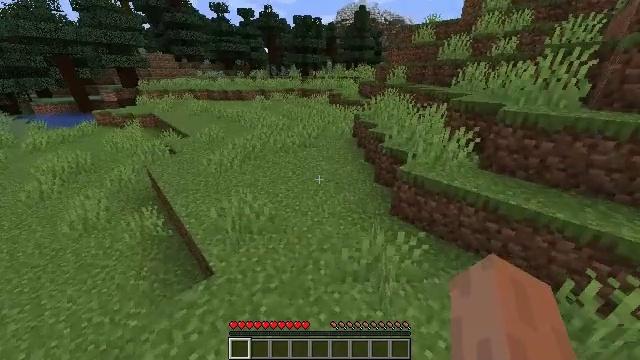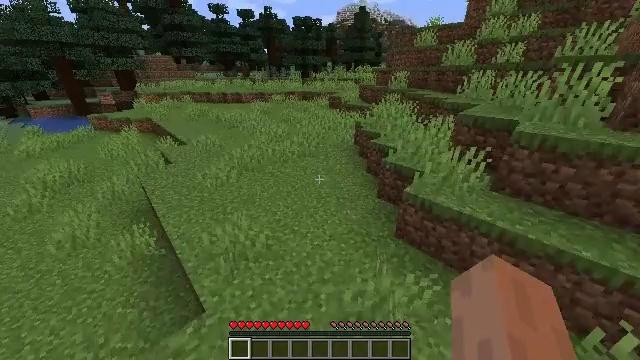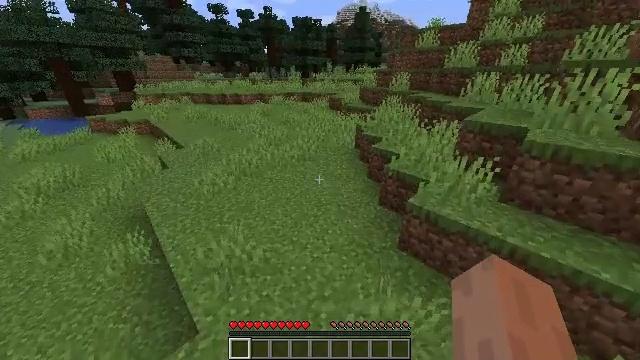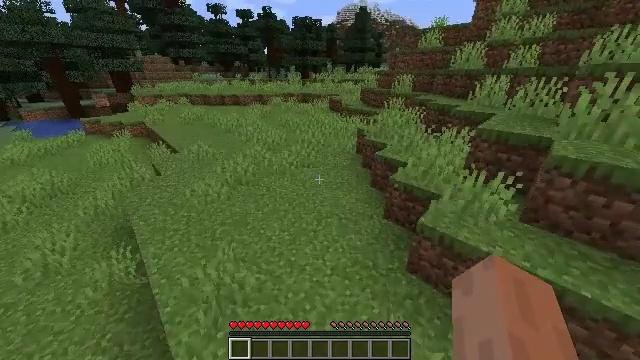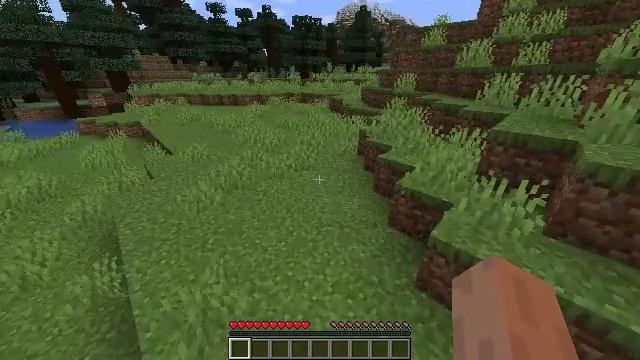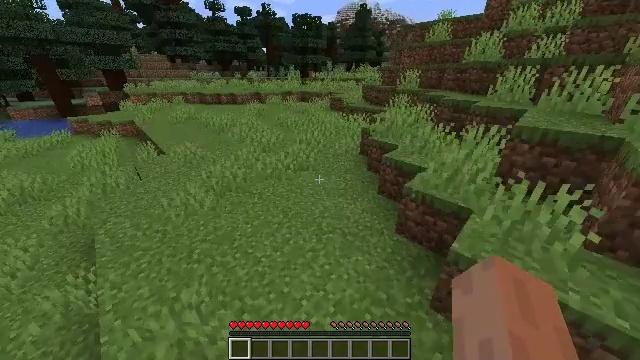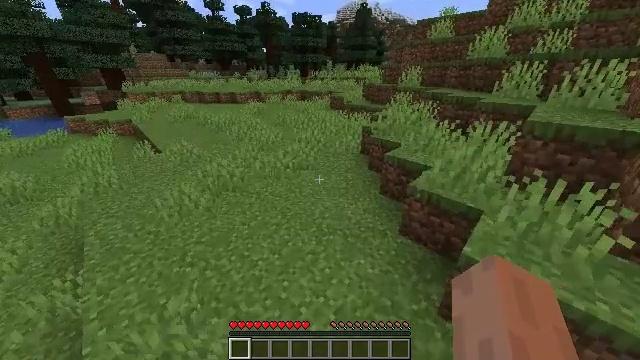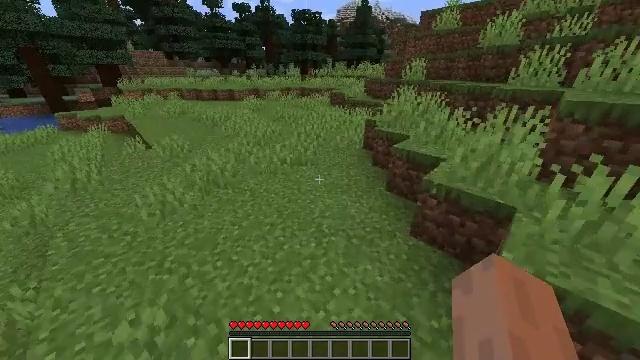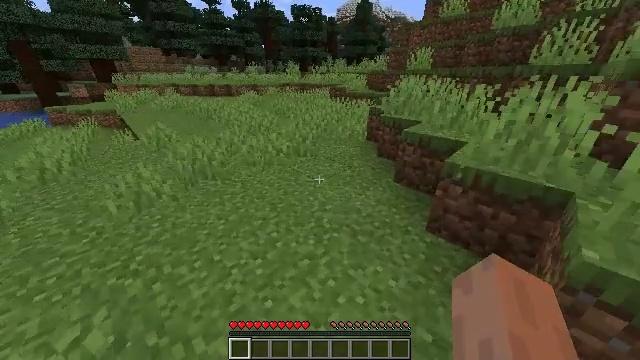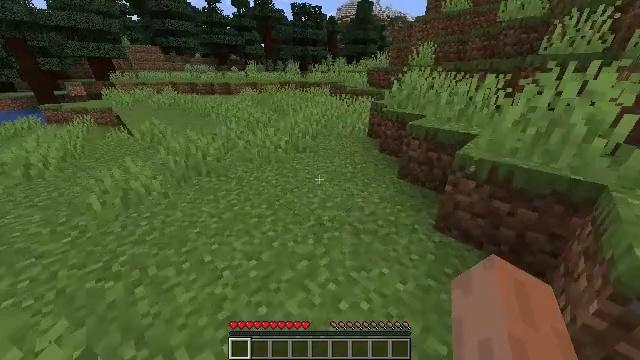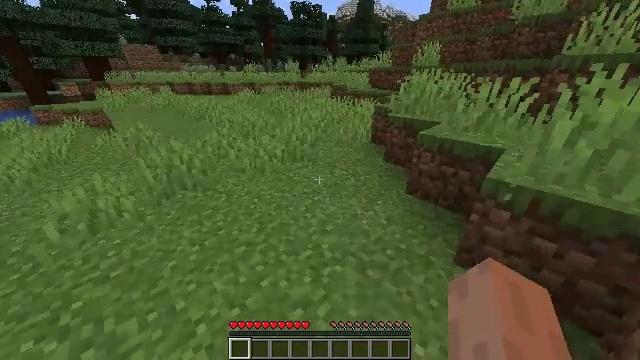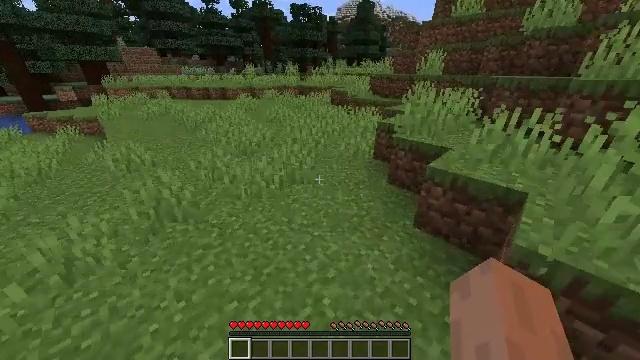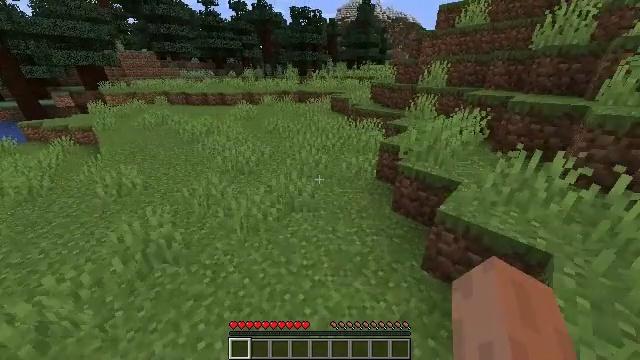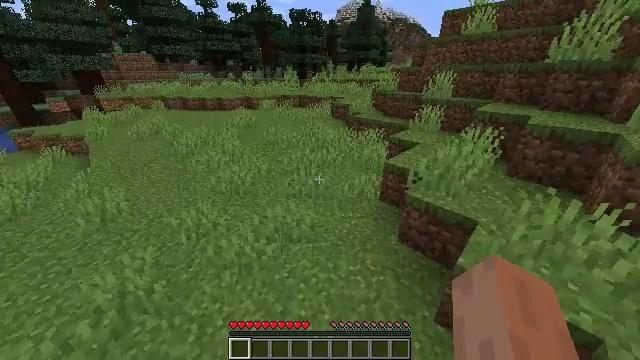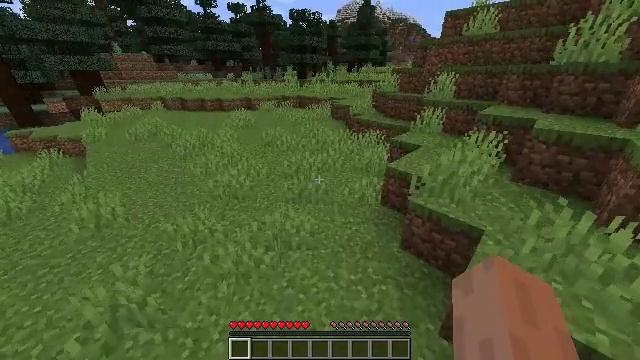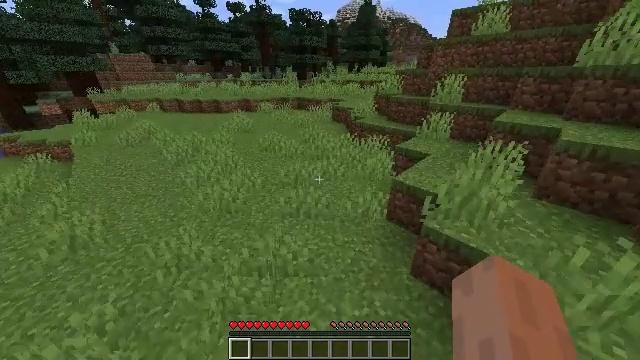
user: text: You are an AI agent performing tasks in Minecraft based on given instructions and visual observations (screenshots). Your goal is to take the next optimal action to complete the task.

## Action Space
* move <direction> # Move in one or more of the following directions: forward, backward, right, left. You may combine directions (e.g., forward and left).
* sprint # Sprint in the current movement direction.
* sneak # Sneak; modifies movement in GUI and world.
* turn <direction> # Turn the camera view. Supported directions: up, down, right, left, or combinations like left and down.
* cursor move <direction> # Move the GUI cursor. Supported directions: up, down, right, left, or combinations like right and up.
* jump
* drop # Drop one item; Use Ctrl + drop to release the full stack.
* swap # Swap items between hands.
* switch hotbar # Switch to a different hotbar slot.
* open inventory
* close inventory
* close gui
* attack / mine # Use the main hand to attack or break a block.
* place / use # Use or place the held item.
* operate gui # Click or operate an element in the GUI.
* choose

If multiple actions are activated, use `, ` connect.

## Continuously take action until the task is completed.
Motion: motion action
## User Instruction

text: Harvest the peony for decoration.
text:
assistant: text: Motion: move forward, sprint, jump
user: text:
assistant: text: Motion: move forward, sprint, jump
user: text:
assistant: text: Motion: move forward, sprint, jump
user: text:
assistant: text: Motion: move forward, sprint, jump
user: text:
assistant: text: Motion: move forward, sprint, jump
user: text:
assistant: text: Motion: move forward, sprint, jump
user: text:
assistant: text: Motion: move forward, sprint, jump
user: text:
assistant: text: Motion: move forward, sprint, jump
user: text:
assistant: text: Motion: move forward, sprint, jump
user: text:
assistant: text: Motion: move forward, sprint, jump
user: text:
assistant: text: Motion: move forward, sprint, jump
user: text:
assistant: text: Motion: move forward, sprint, jump
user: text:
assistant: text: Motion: move forward, sprint, jump
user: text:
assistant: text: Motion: move forward, sprint, jump
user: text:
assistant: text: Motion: move forward, sprint, jump
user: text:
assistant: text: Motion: move forward, sprint, jump
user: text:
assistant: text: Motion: move forward, sprint, jump
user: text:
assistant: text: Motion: move forward, sprint, jump
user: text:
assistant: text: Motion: move forward, sprint, jump
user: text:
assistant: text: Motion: move forward, sprint, jump
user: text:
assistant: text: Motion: move forward, sprint, jump
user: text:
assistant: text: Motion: move forward, sprint, jump
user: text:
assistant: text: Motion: move forward, sprint, jump
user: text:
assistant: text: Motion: move forward, sprint, jump
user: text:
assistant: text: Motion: move forward, sprint, jump
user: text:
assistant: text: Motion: move forward, sprint, jump
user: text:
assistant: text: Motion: move forward, sprint, jump
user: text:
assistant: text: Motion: move forward, sprint, jump
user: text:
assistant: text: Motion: move forward, sprint, jump
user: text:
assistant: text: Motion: move forward, sprint, jump